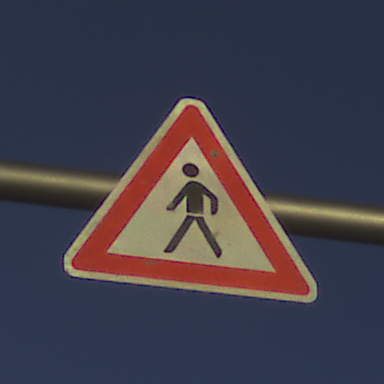
Verkehrszeichen: FussgaengerRechts
Umgebung: Outdoor, Nature
Tageszeit: SunriseSunset
Wetter: PartlyCloudy
Licht: Natural
Jahreszeit: NotSpecified
Kontrast: HighContrast